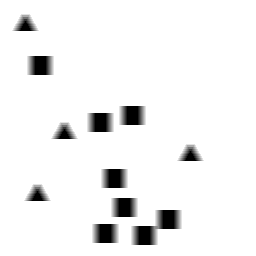
Squares: 8
Triangles: 4
Stars: 0
Total shapes: 12